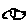
Label: bird